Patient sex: M
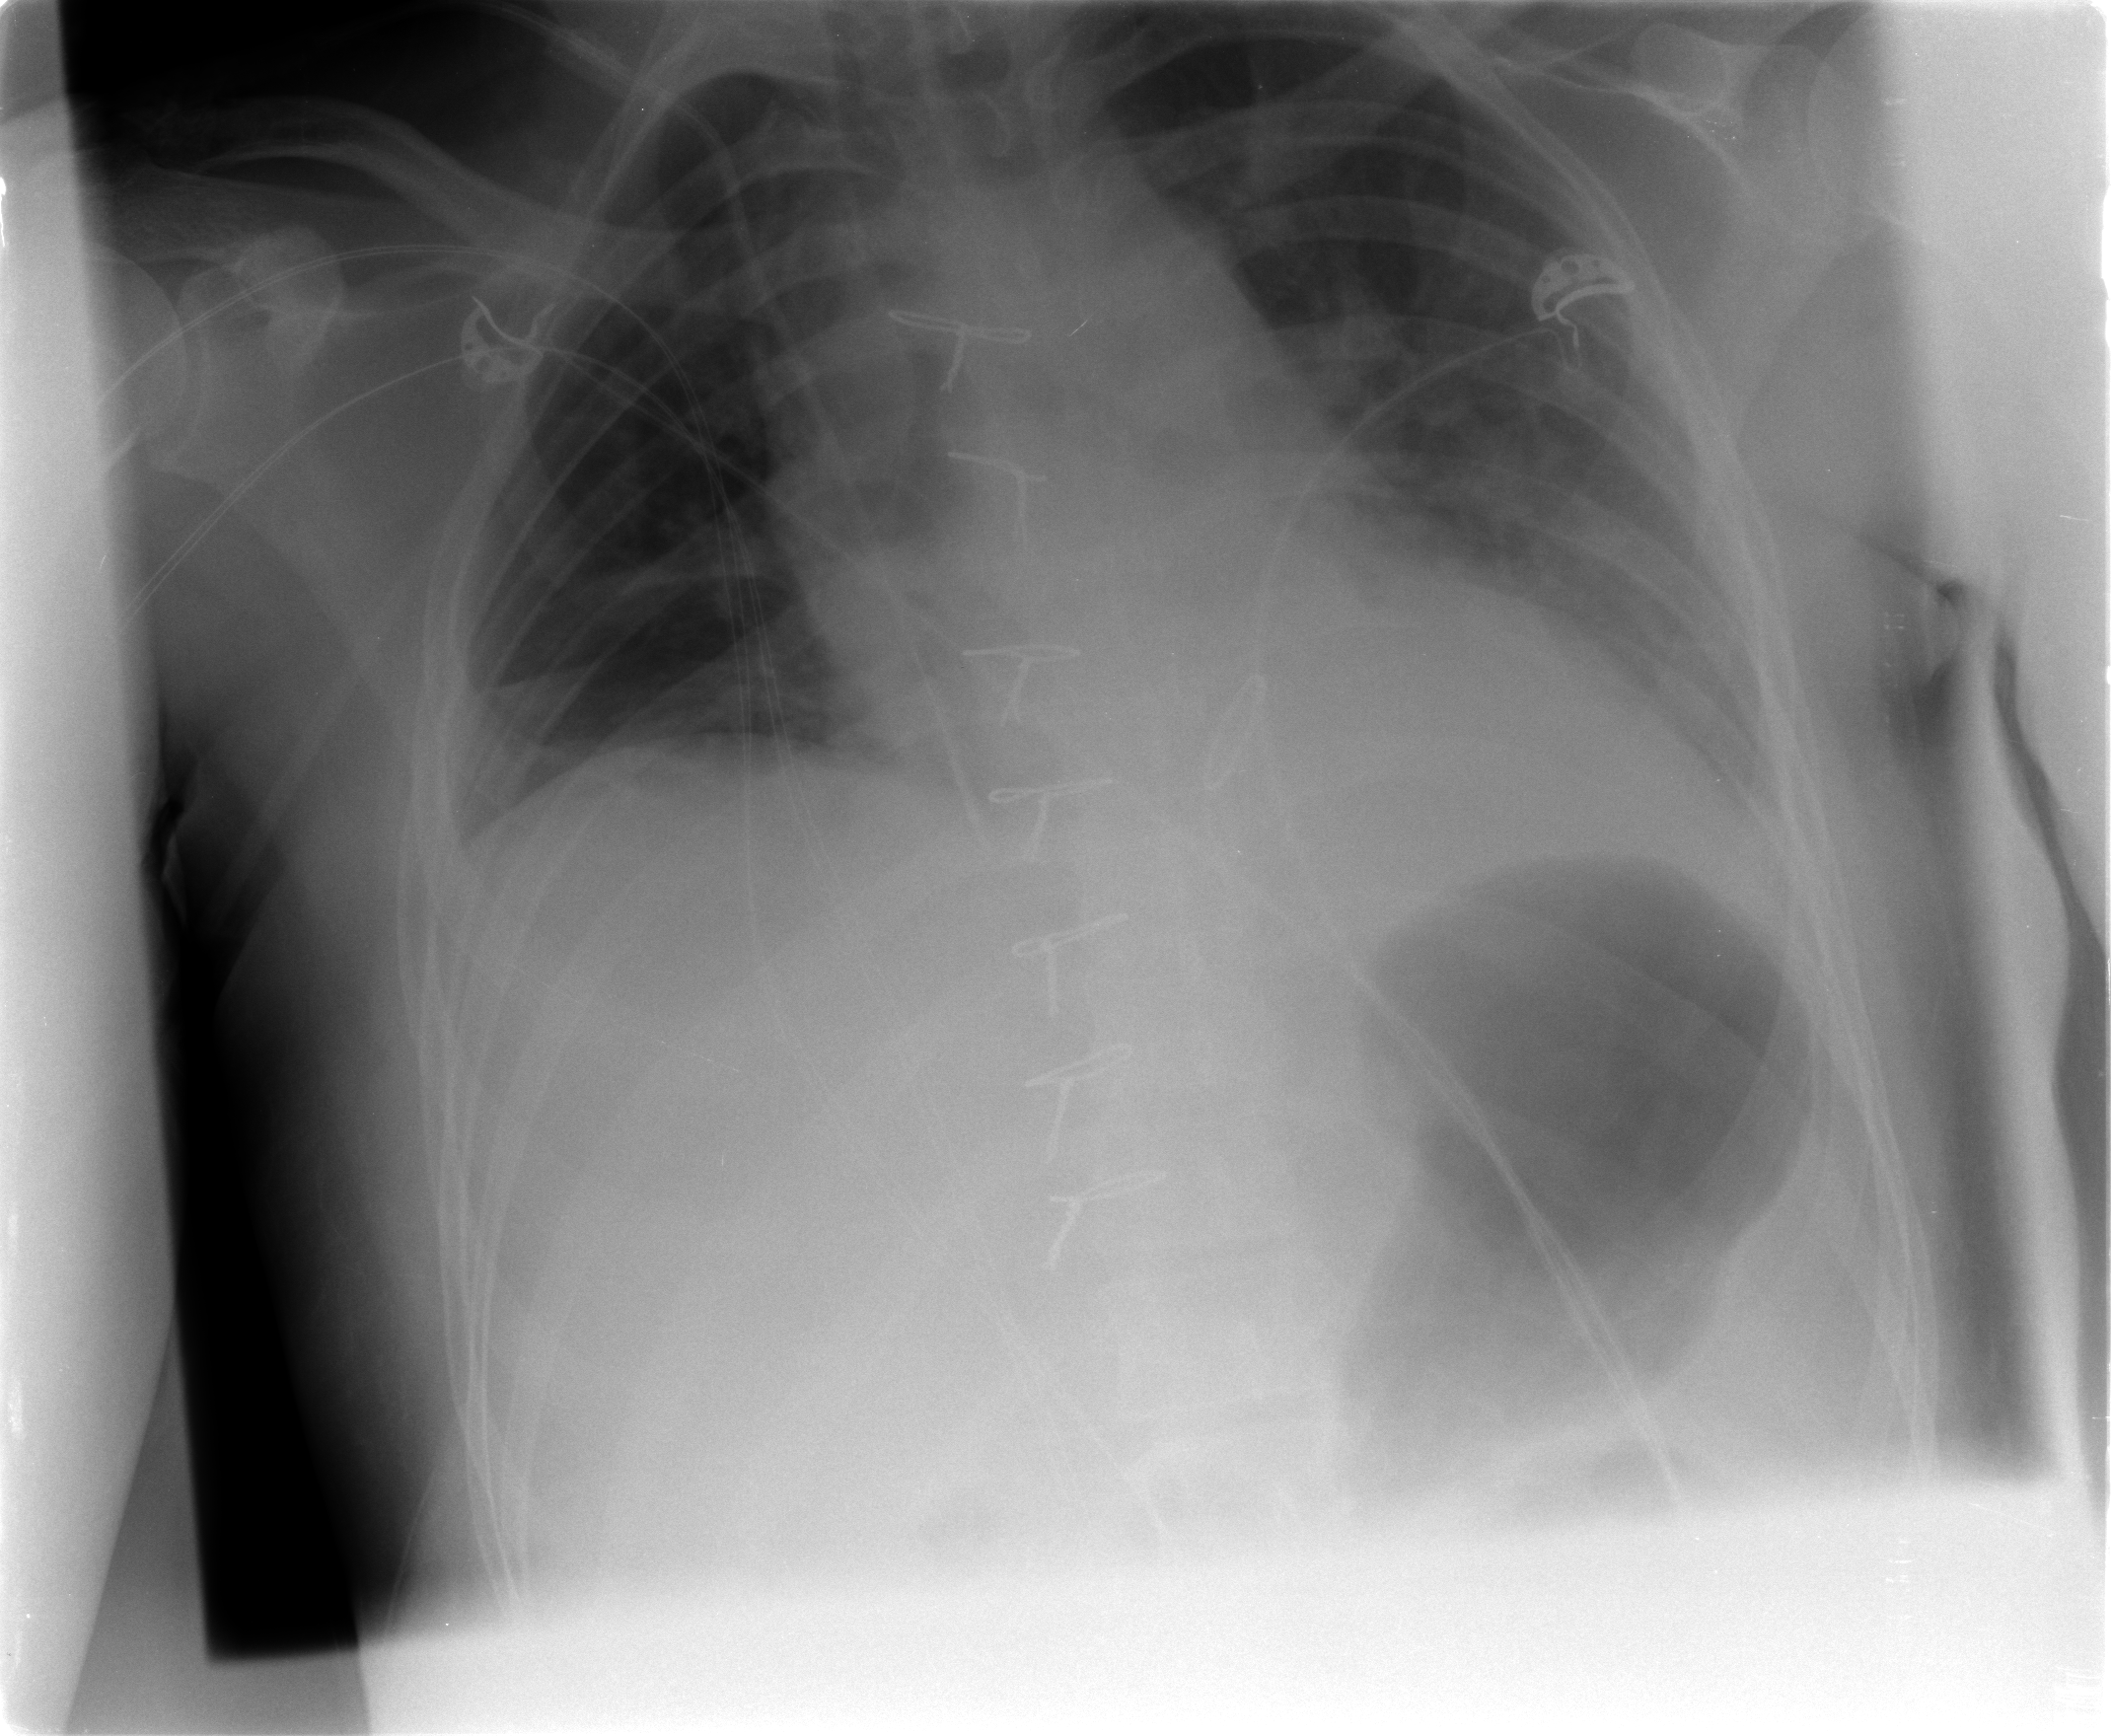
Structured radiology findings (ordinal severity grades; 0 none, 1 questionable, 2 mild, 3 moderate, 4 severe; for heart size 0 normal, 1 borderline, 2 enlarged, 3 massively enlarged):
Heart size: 1
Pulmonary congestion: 2
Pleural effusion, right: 2
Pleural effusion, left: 2
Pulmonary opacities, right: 0
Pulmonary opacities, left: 2
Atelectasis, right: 2
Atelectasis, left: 2